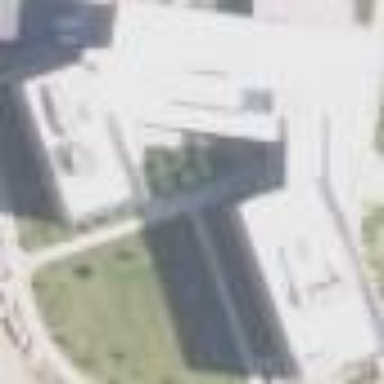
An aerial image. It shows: College building.